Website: bh-photo
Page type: billing-address
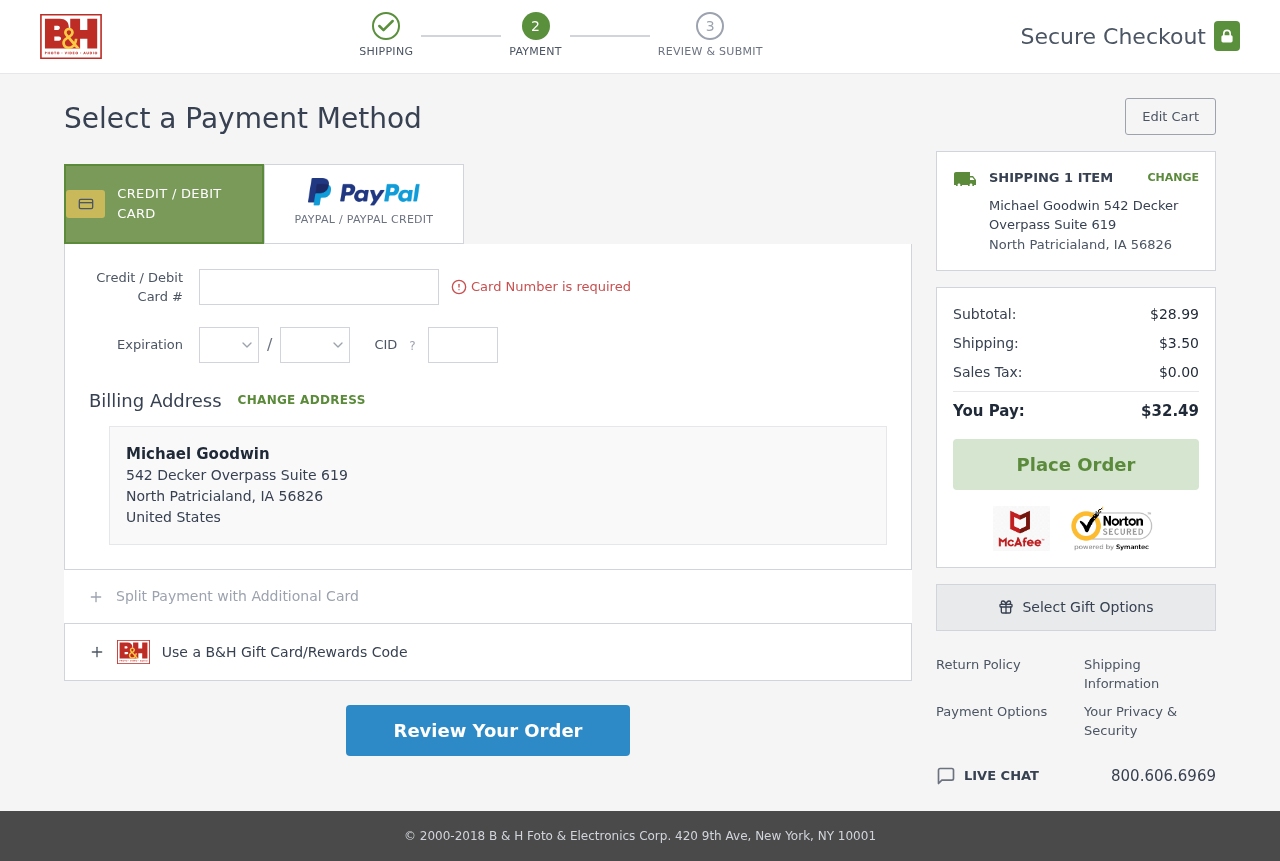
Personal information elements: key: PII_CARD_CVV
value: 775
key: PII_CARD_EXPIRY_MONTH
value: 04
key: PII_CARD_EXPIRY_YEAR
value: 29
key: PII_CARD_NUMBER
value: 4087 7137 7329 4414
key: PII_CITY
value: North Patricialand
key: PII_COUNTRY
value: United States
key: PII_FULLNAME
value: Michael Goodwin
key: PII_FULLNAME2
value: Michael Goodwin
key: PII_POSTCODE
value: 56826
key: PII_STATE_ABBR
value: IA
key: PII_STREET
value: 542 Decker Overpass Suite 619
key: PII_POSTCODE_FULL
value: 56826
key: PII_POSTCODE_NUMERIC
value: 56826
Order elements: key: ORDER_NUM_ITEMS
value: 1
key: ORDER_SUBTOTAL
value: $28.99
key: ORDER_SHIPPING_COST
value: $3.50
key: ORDER_TAX
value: $0.00
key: ORDER_TOTAL
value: $32.49